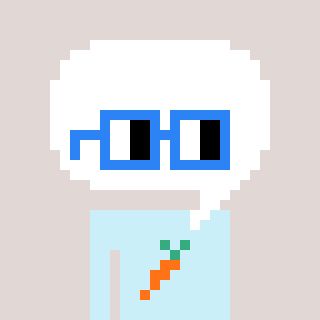
a pixel art character with square blue glasses, a speech bubble-shaped head and a cold-colored body on a warm background